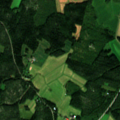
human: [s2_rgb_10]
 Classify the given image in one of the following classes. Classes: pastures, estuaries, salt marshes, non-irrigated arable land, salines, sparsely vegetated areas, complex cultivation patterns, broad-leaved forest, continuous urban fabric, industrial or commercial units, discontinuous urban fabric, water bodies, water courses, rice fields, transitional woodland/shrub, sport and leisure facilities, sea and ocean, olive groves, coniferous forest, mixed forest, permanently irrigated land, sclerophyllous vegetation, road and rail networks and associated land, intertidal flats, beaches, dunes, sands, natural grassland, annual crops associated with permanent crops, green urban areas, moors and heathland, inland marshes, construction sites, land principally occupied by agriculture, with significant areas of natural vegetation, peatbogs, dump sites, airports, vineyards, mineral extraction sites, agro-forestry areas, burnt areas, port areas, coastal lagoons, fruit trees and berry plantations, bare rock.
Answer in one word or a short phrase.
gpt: non-irrigated arable land, land principally occupied by agriculture, with significant areas of natural vegetation, coniferous forest, mixed forest